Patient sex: M
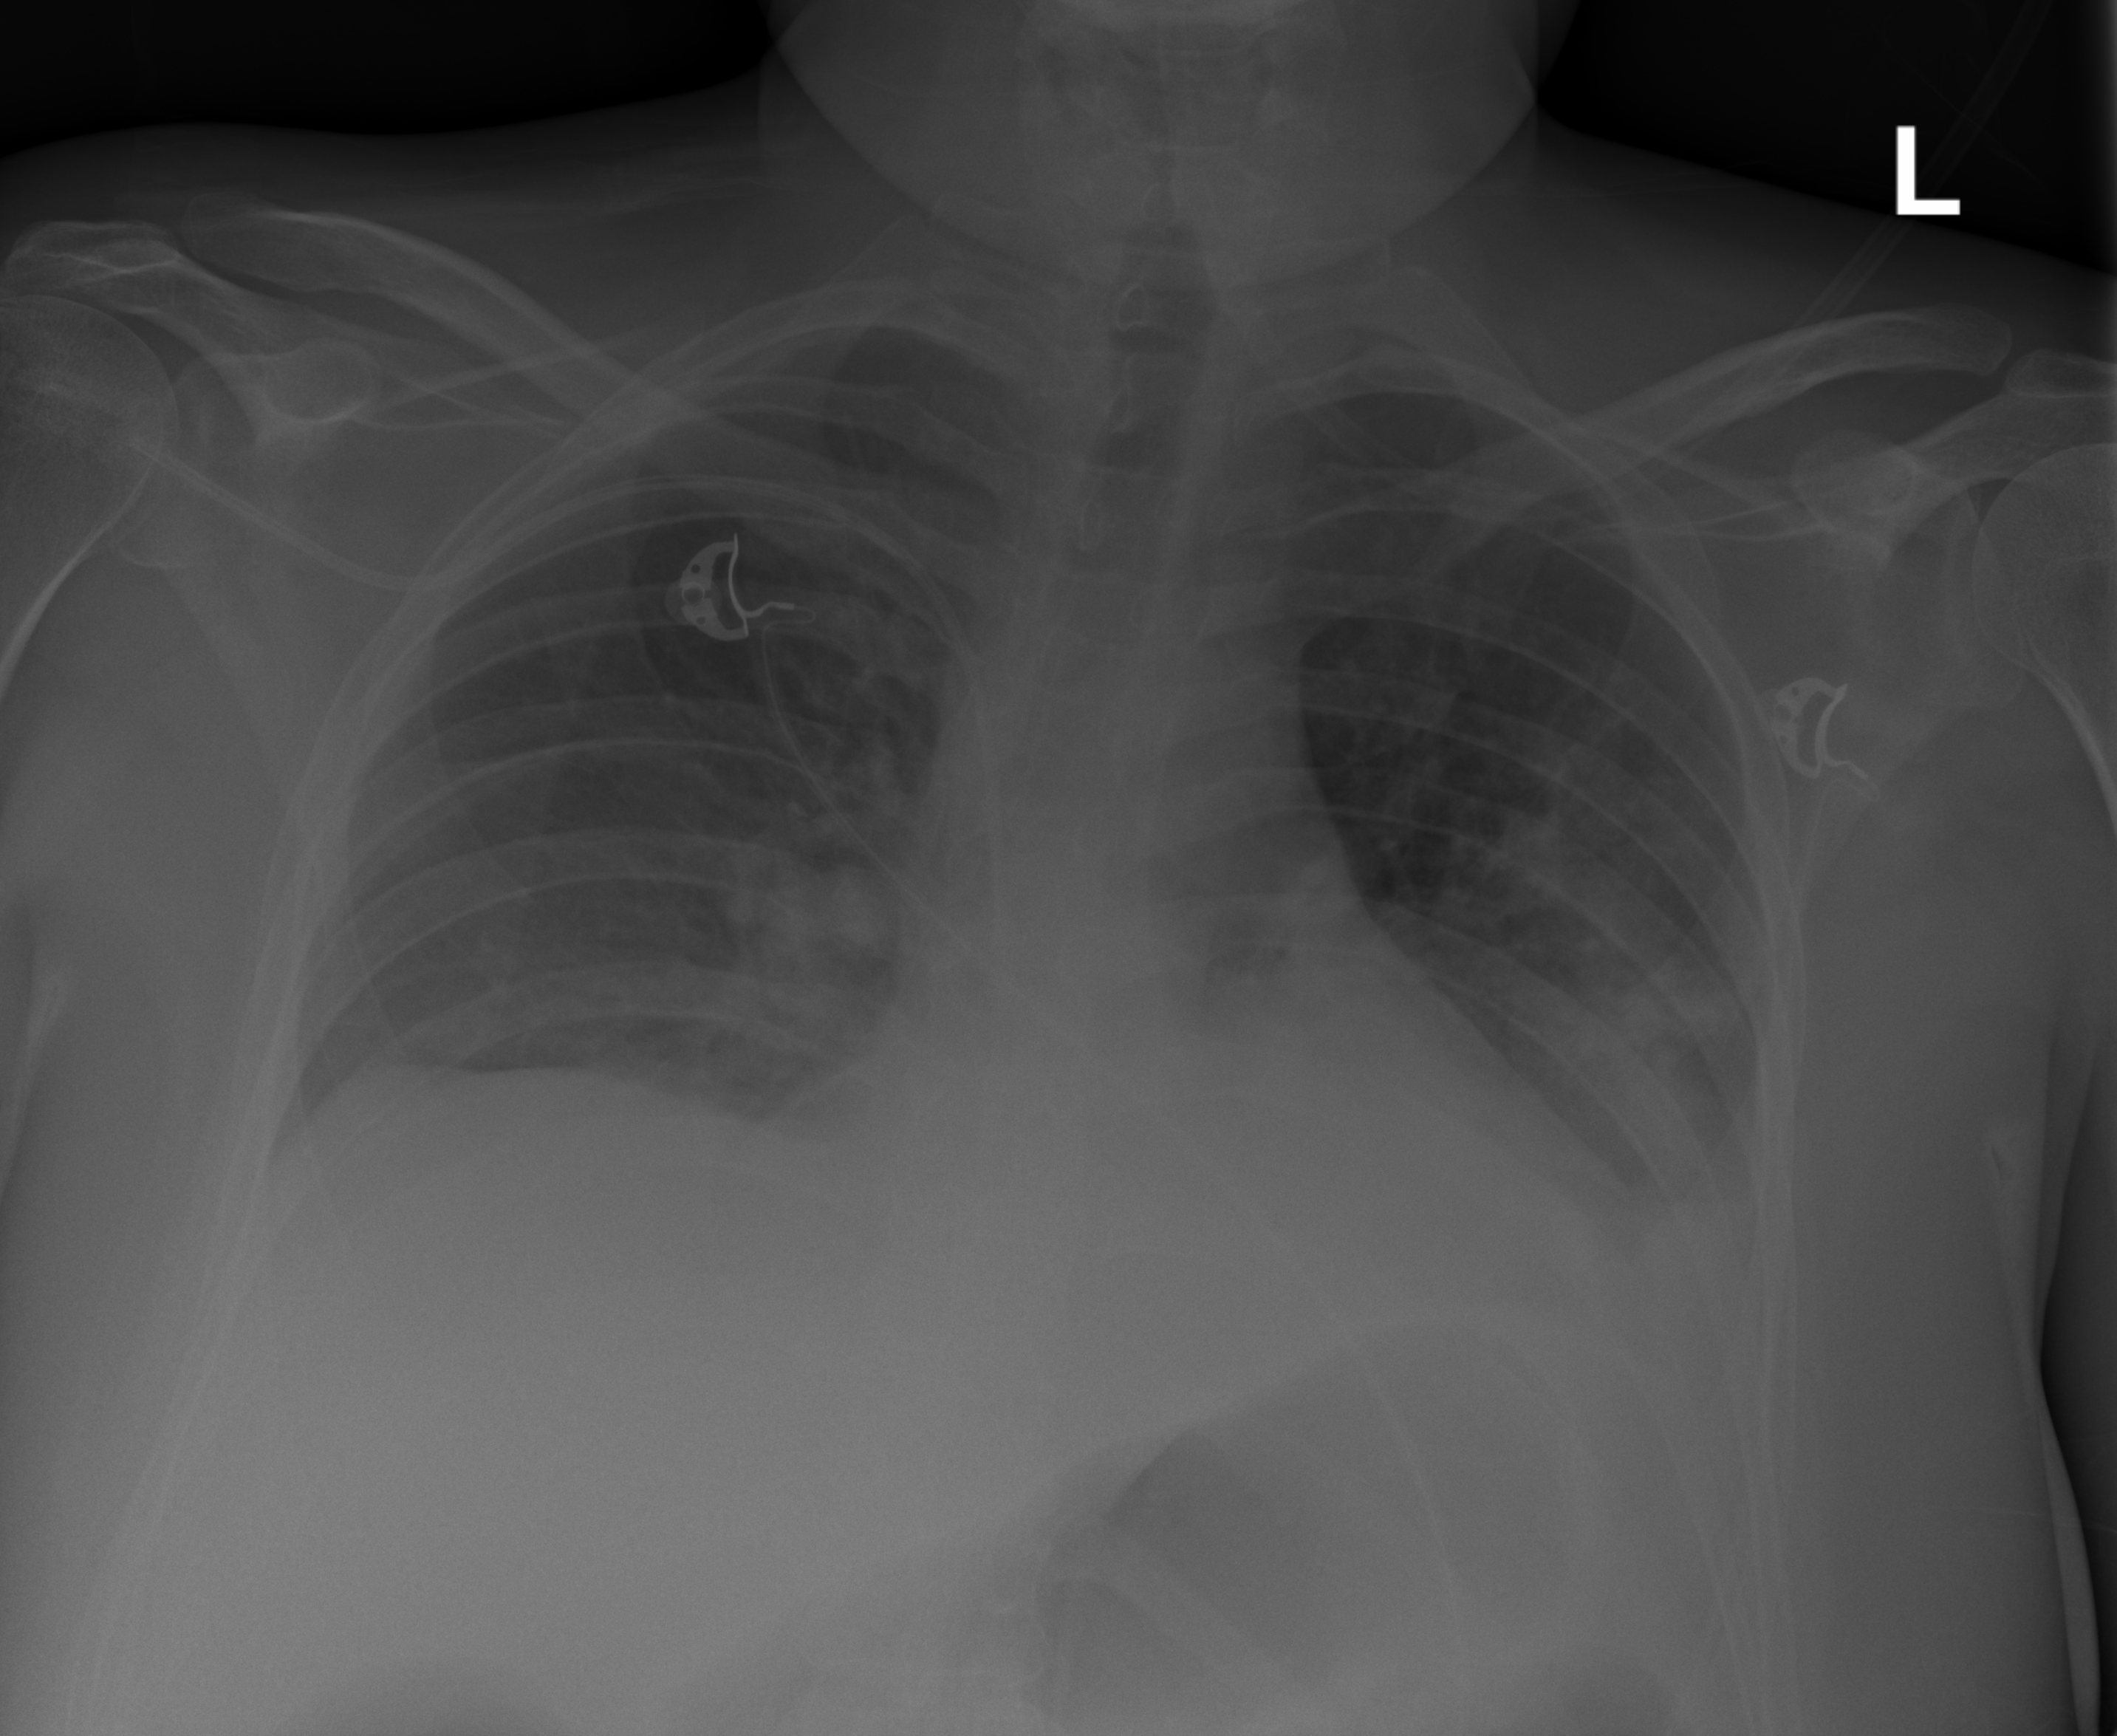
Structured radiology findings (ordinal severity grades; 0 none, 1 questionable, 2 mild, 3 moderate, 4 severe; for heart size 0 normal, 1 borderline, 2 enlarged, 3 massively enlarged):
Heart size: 1
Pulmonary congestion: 2
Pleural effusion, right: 2
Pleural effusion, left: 2
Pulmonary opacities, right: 0
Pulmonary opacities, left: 2
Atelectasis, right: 2
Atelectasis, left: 2